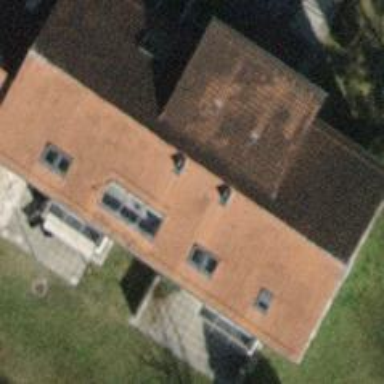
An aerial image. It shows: Pitched roof building.